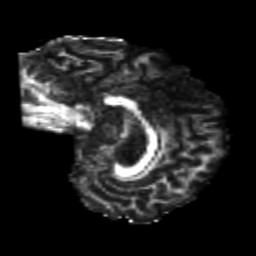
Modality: FA
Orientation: sagittal
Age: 24
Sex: male
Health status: healthy
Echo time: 0.074 s